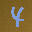
Label: 4